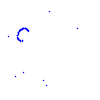
Particle: kaon